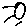
Label: sun